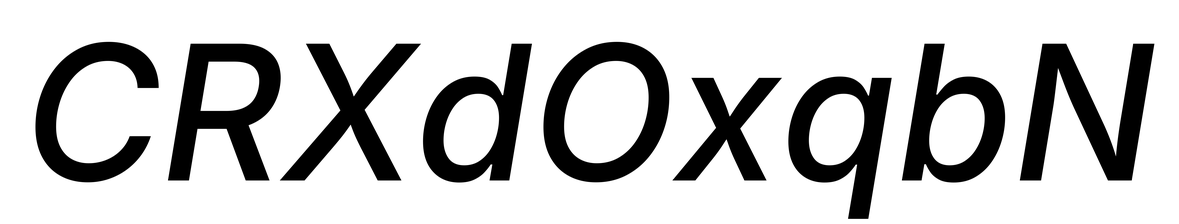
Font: Inter-Italic_Medium_Italic